Question: I have not used the activityGroup in my project. Now I'm not is a position to implement the whole project using Activity group.
-
If yes then please give links for the basic tutorial of activityGroup implementation.
Here is my MainActvity.java which loads 4 other actvities in 4 tabs.
'''
public class MainActivity extends TabActivity {
TabHost tabHost;
Context context = MainActivity.this;
Button btnGo;
TabSpec spec;
@Override
public void onCreate(Bundle savedInstanceState) {
super.onCreate(savedInstanceState);
setContentView(R.layout.activity_main);
btnGo = (Button) findViewById(R.id.btn_GO);
tabHost = getTabHost();
// Android tab
Intent intentHome = new Intent();
intentHome.setClass(this, Home.class);
TabSpec tabSpecHome = tabHost
.newTabSpec("Home")
.setIndicator("Home",
getResources().getDrawable(R.drawable.home))
.setContent(intentHome);
tabHost.addTab(tabSpecHome);
Intent intentNowReading = new Intent().setClass(this, NowReading.class);
TabSpec tabSpecNowReading = tabHost
.newTabSpec("Now Reading")
.setIndicator("Now Reading",
getResources().getDrawable(R.drawable.now_reading))
.setContent(intentNowReading);
tabHost.addTab(tabSpecNowReading);
Intent intentFavourite = new Intent().setClass(this, Favorites.class);
TabSpec tabSpecFavourite = tabHost
.newTabSpec("Favourite")
.setIndicator("Favorites",
getResources().getDrawable(R.drawable.favorites))
.setContent(intentFavourite);
tabHost.addTab(tabSpecFavourite);
Intent intentProfile = new Intent().setClass(this, Profile.class);
TabSpec tabSpecProfile = tabHost
.newTabSpec("Profile")
.setIndicator("Profile",
getResources().getDrawable(R.drawable.profile))
.setContent(intentProfile);
tabHost.addTab(tabSpecProfile);
tabHost.setCurrentTabByTag("Home");
...}
'''

- - -
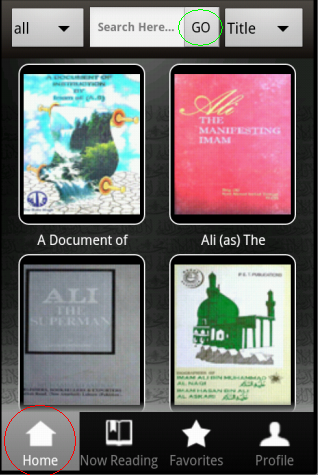
Answer: ActvityGroup is a bad idea, this is old, deprecated API, don't use it.
You have to use <URL>, just create a Fragment and add it to layout using FragmentTransaction, thats all what you need.